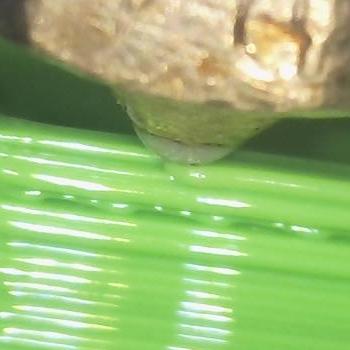
Flow rate: 149%